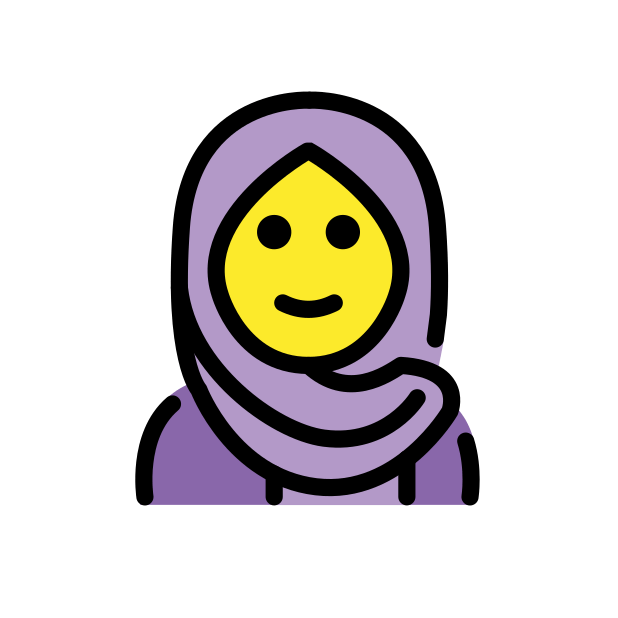
Emoji: 🧕
Name: person with headscarf
Unicode: 0x1f9d5